Question: I am using <URL> is changed.
inputFieldChanged event do not get fired when I put some invalid date by keyboard in the text box and now remove all the text one by one using backbutton and when last character is removed from textbox it should fire the inputFieldChanged event, but no event gets fired.
You can check in the screenshot also, when I removed last character also 0, this event was supposed to fire and we should get the blank value in the console. Any possibility to find how to fire that event (or any other event) in case of last character removed (when we are putting the invalid date by keyboard.)

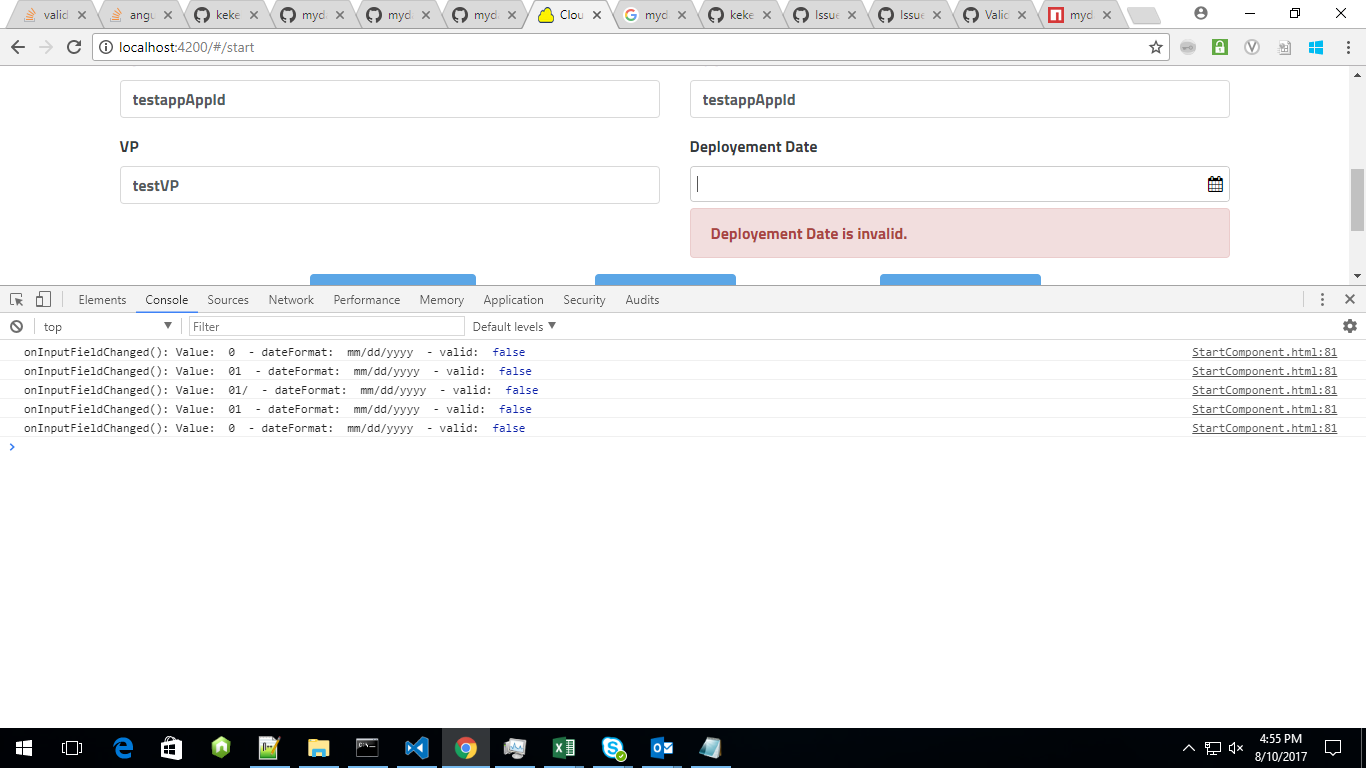
Answer: I posted the bug on owner github issues forum and he solved this bug in latest <URL>.